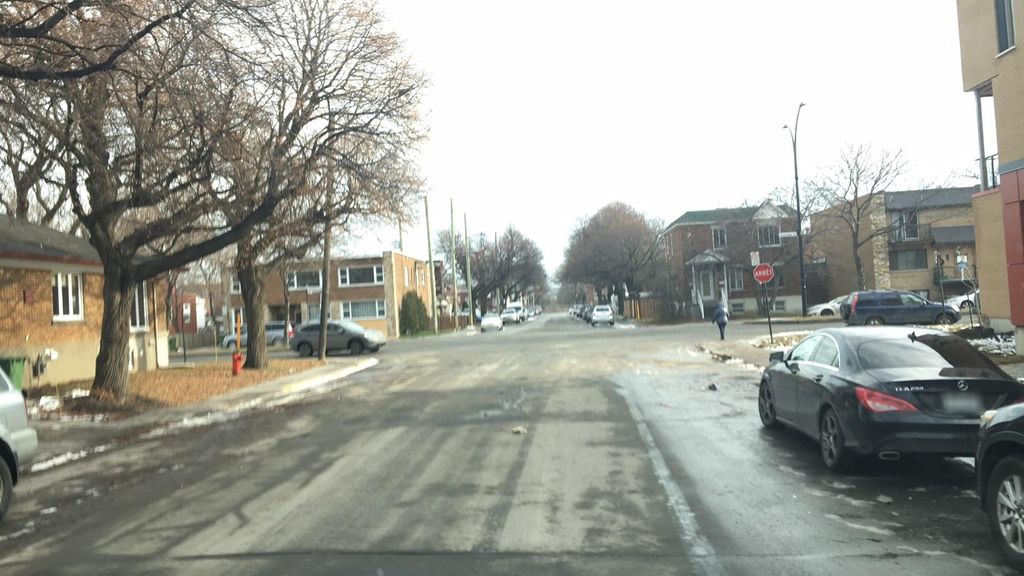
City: montreal